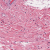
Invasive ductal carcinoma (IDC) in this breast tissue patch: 0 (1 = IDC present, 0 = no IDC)